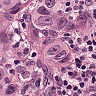
Metastatic tissue present: yes